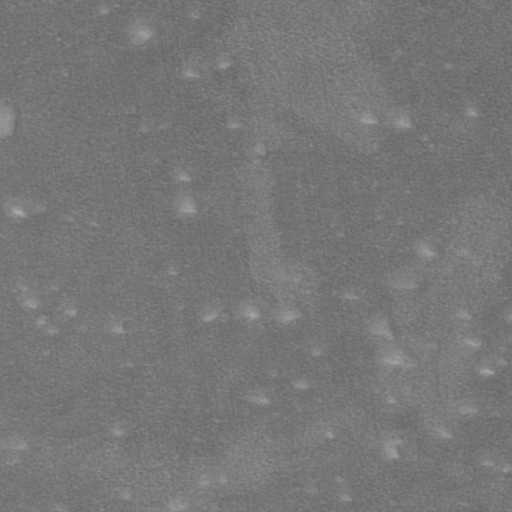
Classes present: Background